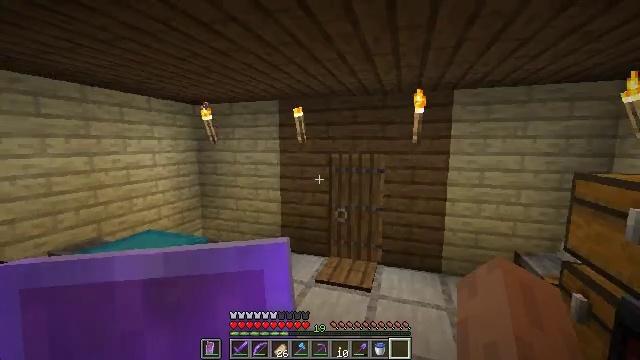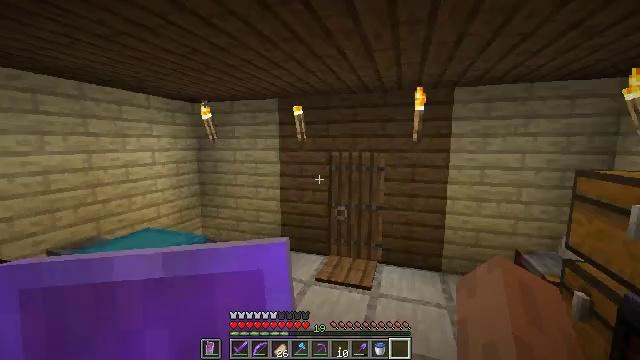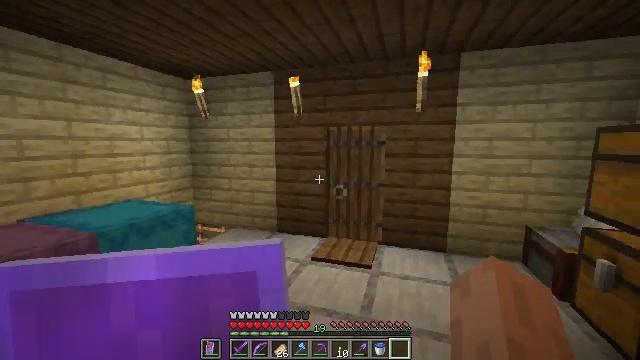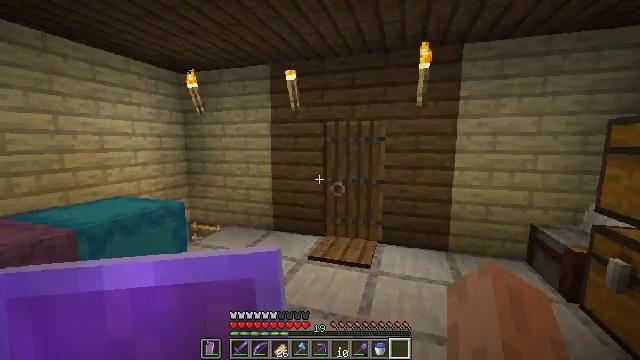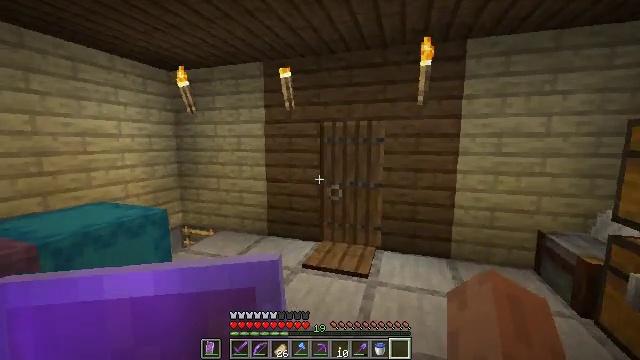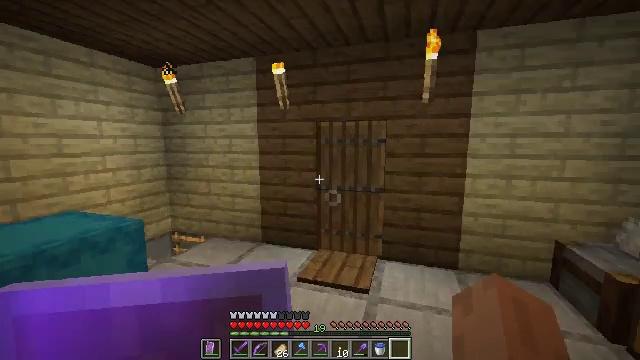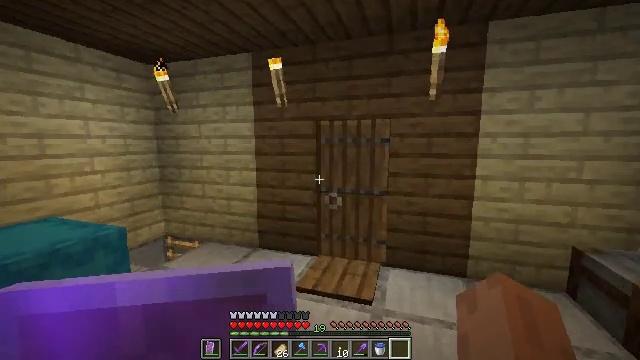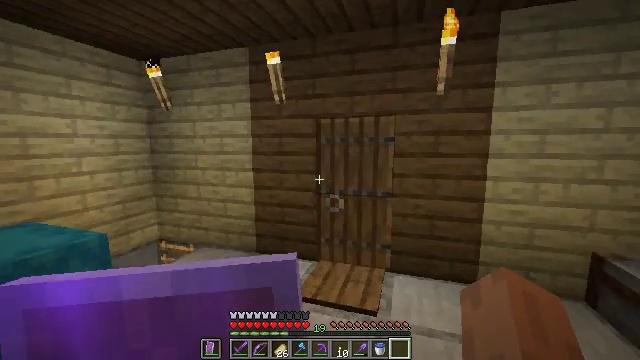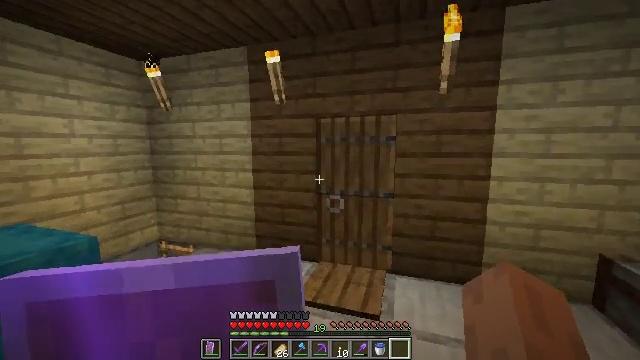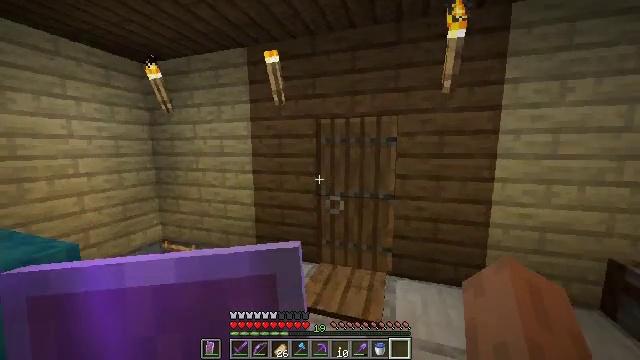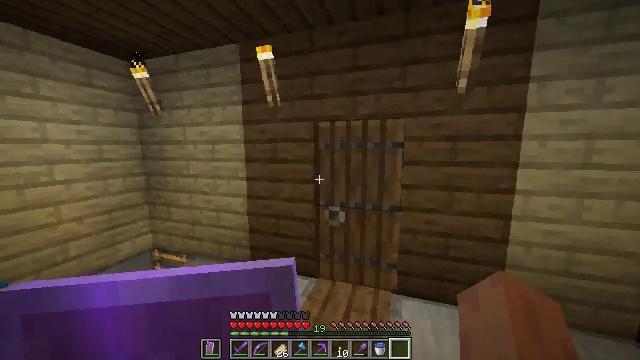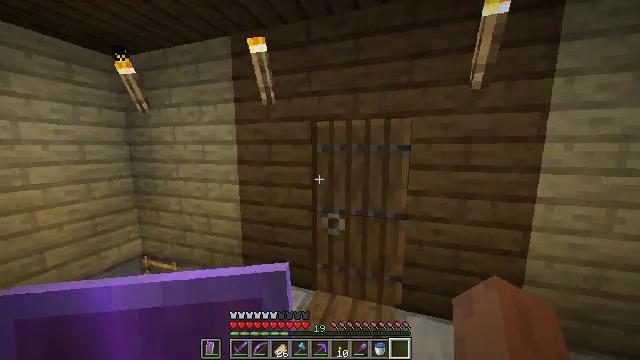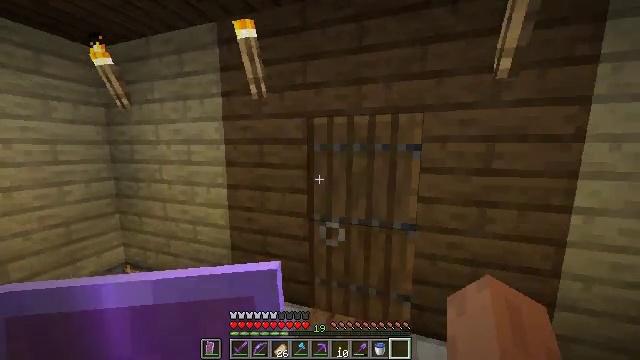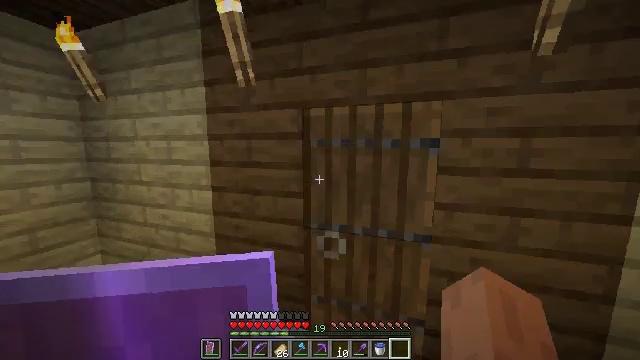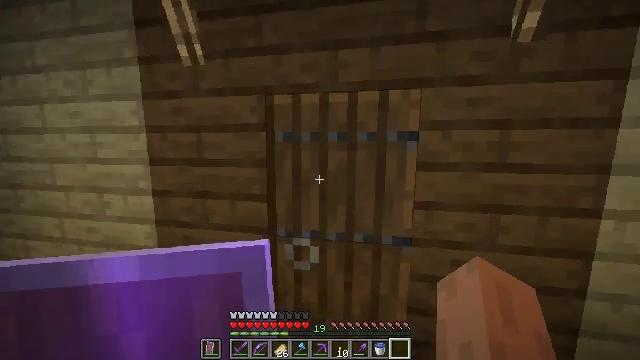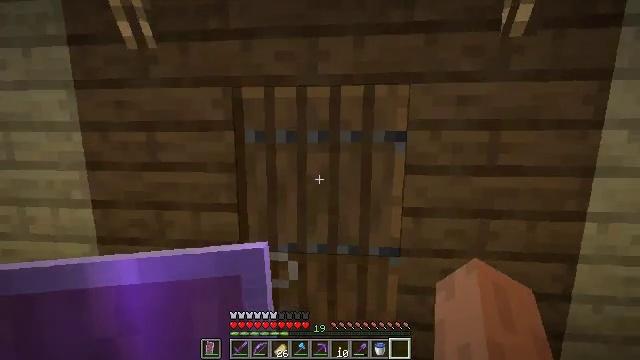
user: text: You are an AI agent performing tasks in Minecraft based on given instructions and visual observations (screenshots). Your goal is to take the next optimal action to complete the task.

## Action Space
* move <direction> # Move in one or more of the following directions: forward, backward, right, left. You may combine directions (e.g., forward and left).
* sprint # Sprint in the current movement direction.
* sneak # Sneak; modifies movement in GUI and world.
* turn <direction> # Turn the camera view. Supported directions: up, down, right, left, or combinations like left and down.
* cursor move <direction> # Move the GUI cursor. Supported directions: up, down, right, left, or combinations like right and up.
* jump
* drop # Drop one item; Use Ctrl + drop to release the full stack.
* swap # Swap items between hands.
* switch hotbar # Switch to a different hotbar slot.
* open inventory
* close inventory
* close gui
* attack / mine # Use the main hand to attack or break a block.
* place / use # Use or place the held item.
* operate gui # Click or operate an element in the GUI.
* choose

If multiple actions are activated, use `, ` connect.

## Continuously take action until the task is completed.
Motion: motion action
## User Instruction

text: Craft paper with the crafting table.
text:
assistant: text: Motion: move forward
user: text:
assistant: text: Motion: move forward
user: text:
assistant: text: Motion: move forward
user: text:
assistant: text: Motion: move forward
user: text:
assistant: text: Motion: move forward
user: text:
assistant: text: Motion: move forward
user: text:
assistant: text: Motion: move forward, sprint
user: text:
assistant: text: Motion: move forward, sprint
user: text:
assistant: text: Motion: move forward, sprint
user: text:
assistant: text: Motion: move forward, sprint
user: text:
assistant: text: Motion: move forward, sprint
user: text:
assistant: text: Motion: move forward, sprint
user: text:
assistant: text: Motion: move forward, sprint
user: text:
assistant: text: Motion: move forward, sprint, turn right
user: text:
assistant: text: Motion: move forward, sprint, turn right
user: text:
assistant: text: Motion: move forward, sprint
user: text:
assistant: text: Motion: move forward, sprint
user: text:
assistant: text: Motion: move forward, sprint
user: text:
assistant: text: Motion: move forward, sprint
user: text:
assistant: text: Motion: move forward, sprint
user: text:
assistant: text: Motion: move forward, sprint, turn left
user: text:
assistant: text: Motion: move forward, sprint, turn left
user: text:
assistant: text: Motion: move forward, sprint, turn left
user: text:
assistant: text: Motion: move forward, sprint
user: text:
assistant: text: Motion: move forward, sprint
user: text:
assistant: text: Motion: move forward, sprint
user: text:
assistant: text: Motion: move forward, sprint
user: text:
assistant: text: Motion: move forward, sprint
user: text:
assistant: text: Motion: move forward, sprint
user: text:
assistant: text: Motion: move forward, sprint, turn left and down